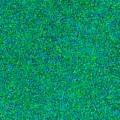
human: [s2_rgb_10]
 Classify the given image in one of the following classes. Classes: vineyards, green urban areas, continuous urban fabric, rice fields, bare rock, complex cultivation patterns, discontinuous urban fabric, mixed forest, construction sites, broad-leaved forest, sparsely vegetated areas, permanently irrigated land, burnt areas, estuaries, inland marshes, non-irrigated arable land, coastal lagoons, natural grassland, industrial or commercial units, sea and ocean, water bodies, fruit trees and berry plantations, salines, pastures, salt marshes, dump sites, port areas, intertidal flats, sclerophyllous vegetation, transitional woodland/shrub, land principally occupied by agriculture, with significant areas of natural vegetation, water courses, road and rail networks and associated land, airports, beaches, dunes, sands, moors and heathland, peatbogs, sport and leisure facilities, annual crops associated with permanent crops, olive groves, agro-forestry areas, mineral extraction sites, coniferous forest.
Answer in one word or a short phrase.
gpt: sea and ocean